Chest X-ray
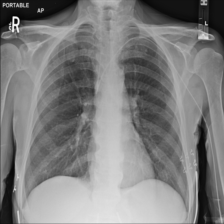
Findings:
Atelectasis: negative
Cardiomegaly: negative
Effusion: negative
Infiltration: negative
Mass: negative
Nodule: negative
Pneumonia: negative
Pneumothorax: negative
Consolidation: negative
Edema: negative
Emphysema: negative
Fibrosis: negative
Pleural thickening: negative
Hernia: negative